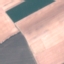
Land use / land cover: AnnualCrop